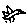
Label: bird